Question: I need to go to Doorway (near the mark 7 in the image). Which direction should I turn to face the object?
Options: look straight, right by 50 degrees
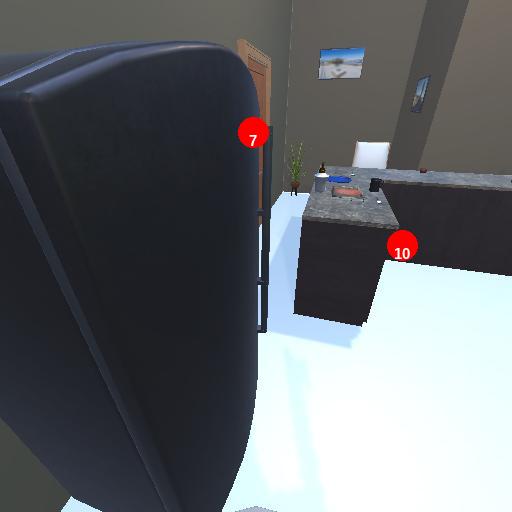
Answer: look straight